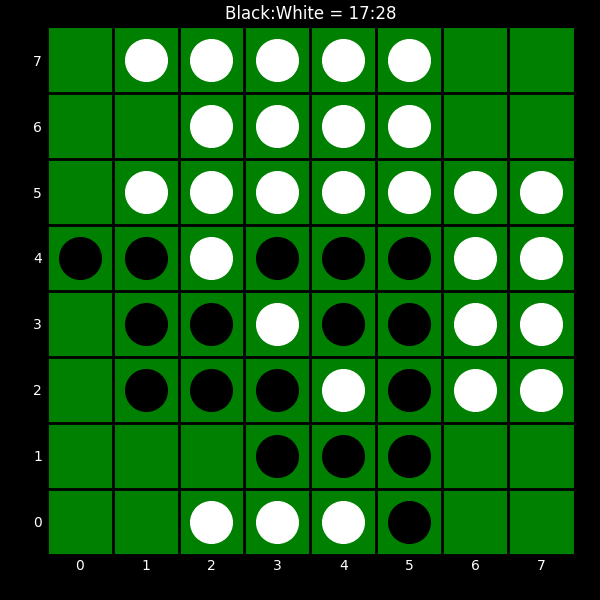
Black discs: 17
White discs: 28